Question: I am trying to use a webgrid to display display content in HTML format. How do I go about it?
Screen Shot:

My Grid:
'''
@grid.GetHtml(htmlAttributes: new { id = "grid" }, fillEmptyRows: false, tableStyle: "table", footerStyle: "foot", mode: WebGridPagerModes.All, firstText: "<< First", previousText: "< Prev", nextText: "Next >", lastText: "Last >>", columns: new[] {
grid.Column("PublishedContent",
header: "Content"
),
grid.Column("Layout", header: "Layout"),
grid.Column("_Status", header: "Status"),
grid.Column("",
header: "Actions", style: "_action",
format: @<text>
@Html.ActionLink("Edit", "Published", new { id = item.id }, new { @class = "editDialog"/*, data_dialog_id = "edit-Dialog"*/ })
|
@Html.ActionLink("Delete", "_DeletePublished", new { id = item.id }, new { @class = "confirmDialog" })
</text>
)
})
'''
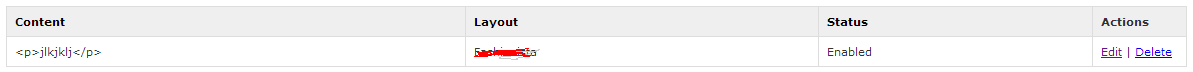
Answer: You need to use 'Html.Raw()' in the 'format' parameter to prevent HtmlEncoding taking place:
'''
grid.Column("PublishedContent", header: "Content", format: @<text>@Html.Raw(item.PublishedContent)</text>)
'''